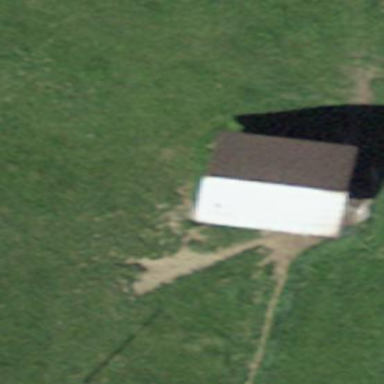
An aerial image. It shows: Rural barn.